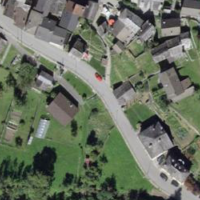
EUNIS habitat code: 55
Species observed at this site:
Glomeris marginata
Pieris napi
Himacerus apterus
Phoenicurus phoenicurus
Malva neglecta
Corvus corax
Euphorbia myrsinites